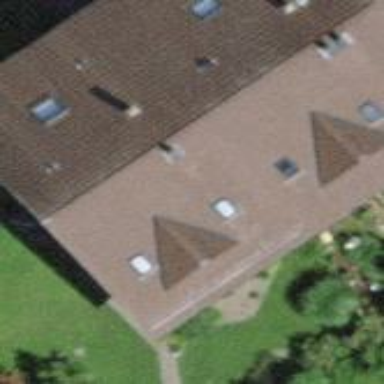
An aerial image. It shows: Simple and straightforward house.